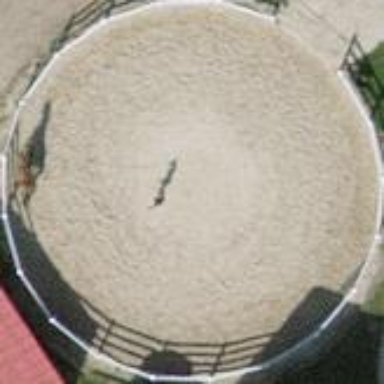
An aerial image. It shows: Equestrian sports pitch with sandy surface for leisure land activities.